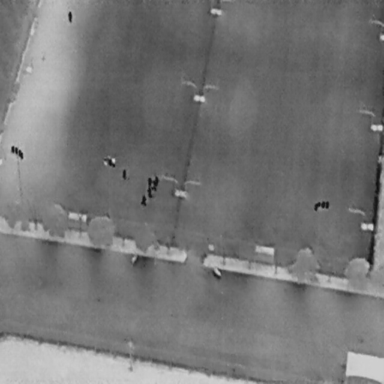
There are seven People in the infrared image.